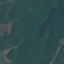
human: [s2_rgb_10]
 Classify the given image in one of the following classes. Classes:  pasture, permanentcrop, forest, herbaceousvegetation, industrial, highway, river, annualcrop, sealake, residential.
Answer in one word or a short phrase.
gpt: Forest